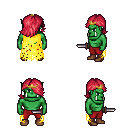
a pixel art fantasy rpg character, male body template, orc, green skin, yellow tattered cape, red pants, ruby red swoop hairstyle, gold tiara, brown shoes, dagger, four views (front, back, left, right), 2x2 character sprite sheet, small pixel art, hard edges, no anti-aliasing